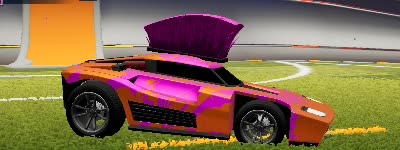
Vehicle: breakout